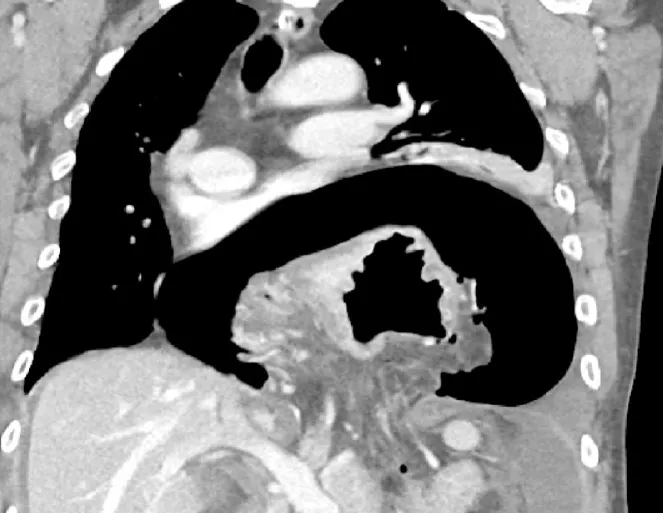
Patient 2 prior to surgery. Free air around the perforated stomach encircled by the peritoneum.
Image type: radiology (ct)